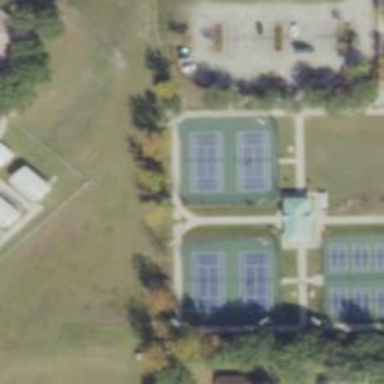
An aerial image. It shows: Tennis court on the leisure land pitch.